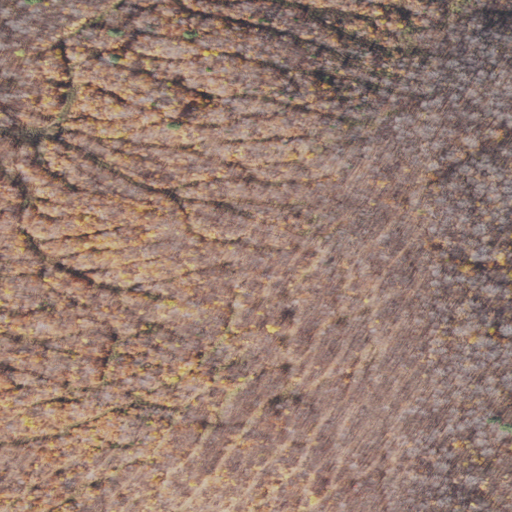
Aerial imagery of mountain in New Hampshire named Little Roundtop Mountain containing deciduous forest, shrub, and mixed forest